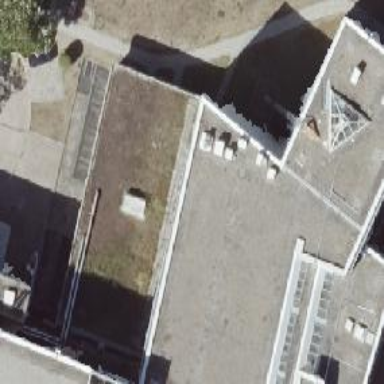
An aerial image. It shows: Building with flat green grass roof. The building itself is beige in color.